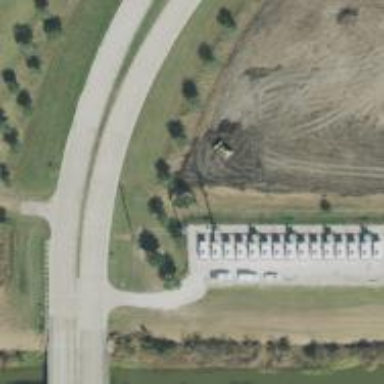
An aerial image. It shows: Generator is pictured.